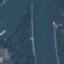
Land use / land cover: River